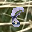
Label: 8